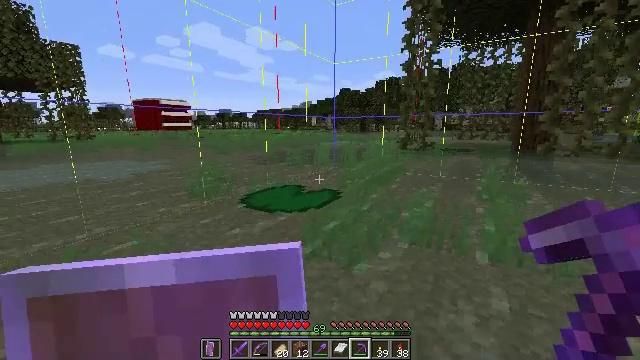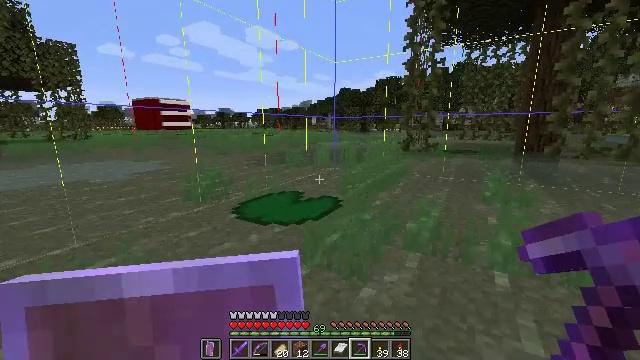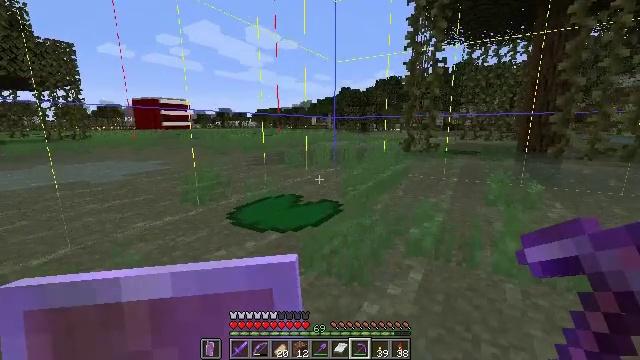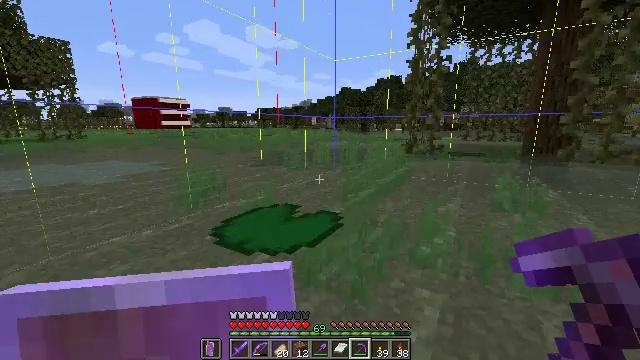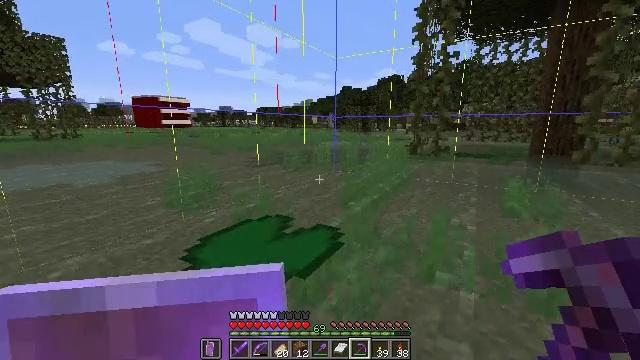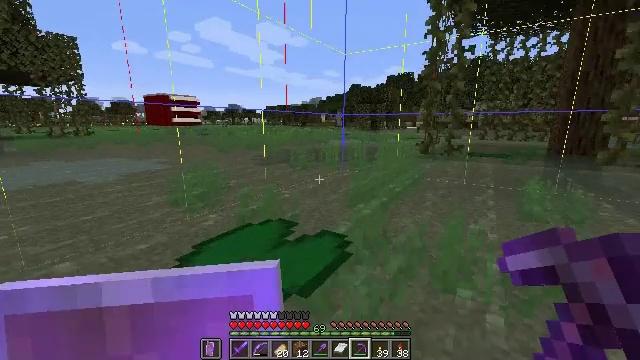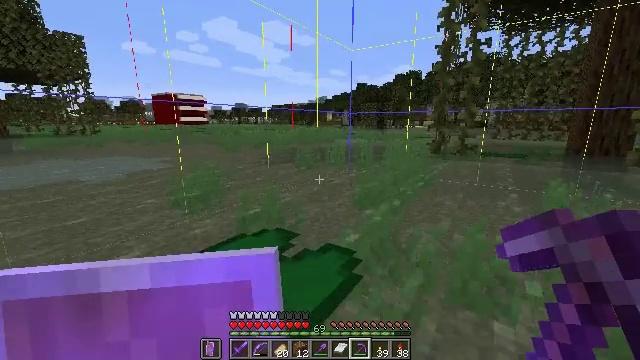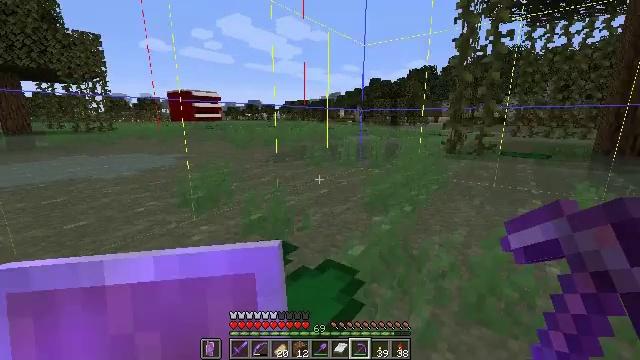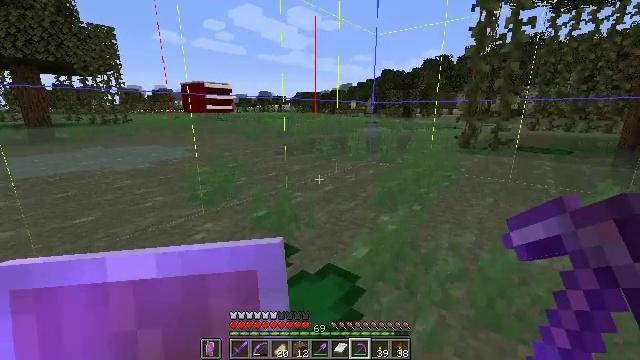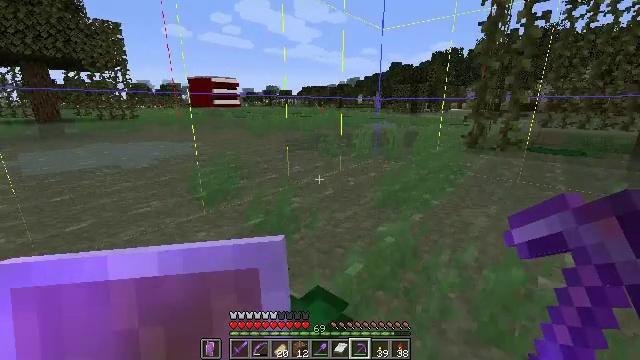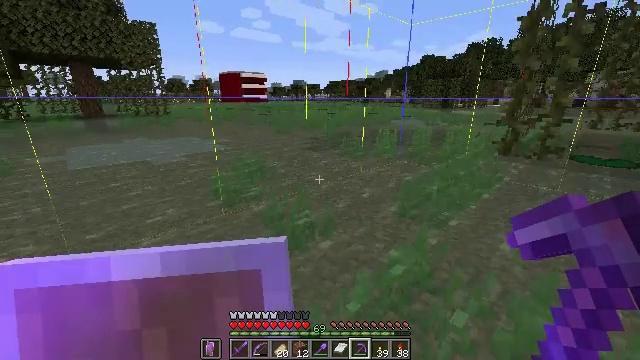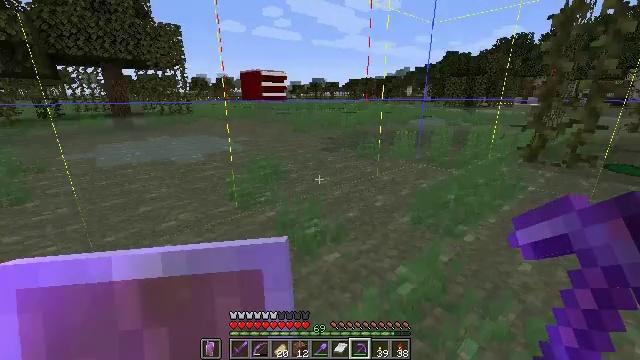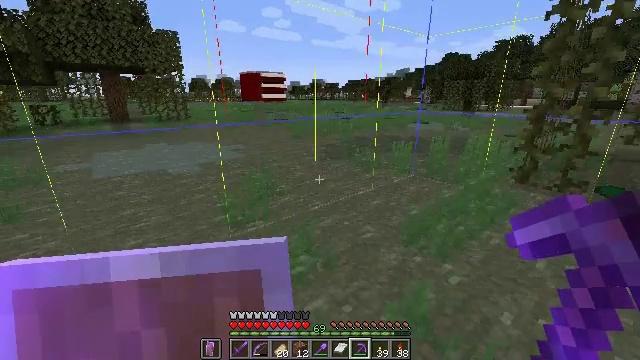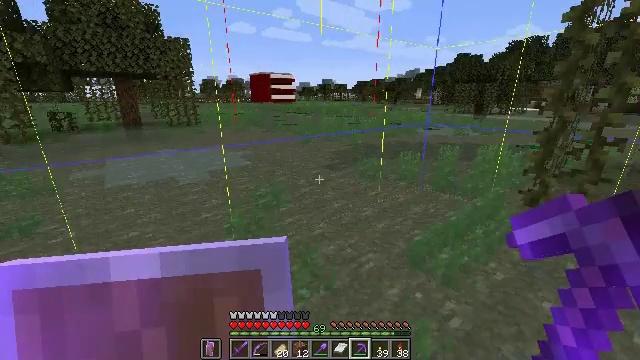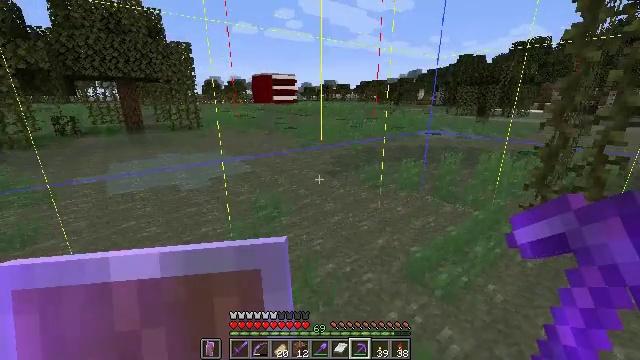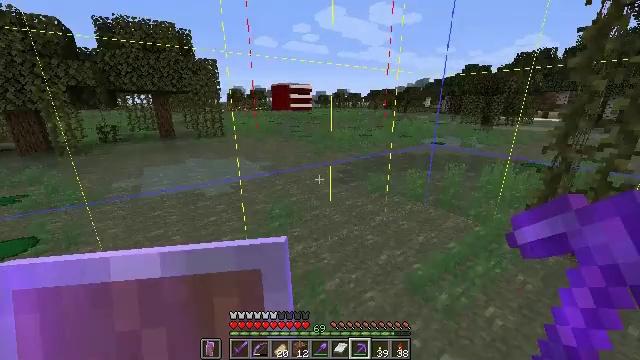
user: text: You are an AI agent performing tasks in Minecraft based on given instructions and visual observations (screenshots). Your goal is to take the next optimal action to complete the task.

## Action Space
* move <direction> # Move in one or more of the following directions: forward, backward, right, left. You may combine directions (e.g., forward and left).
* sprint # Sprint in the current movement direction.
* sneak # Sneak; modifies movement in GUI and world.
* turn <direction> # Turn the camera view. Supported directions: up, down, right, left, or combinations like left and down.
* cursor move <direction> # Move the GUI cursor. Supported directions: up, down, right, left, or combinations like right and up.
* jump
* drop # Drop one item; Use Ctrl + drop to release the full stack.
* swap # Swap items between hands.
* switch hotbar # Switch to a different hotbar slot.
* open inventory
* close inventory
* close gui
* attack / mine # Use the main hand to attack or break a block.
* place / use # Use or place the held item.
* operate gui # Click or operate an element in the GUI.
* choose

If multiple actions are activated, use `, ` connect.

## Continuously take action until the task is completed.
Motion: motion action
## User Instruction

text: craft item air
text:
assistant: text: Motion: move forward, sprint
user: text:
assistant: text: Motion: move forward, sprint
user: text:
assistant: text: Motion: move forward, sprint
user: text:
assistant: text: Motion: move forward, sprint
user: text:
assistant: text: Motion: move forward, sprint, turn left
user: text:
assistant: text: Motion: move forward, sprint, turn left, jump
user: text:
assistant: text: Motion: move forward, sprint, turn left, jump
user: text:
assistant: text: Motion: move forward, sprint, turn left and down, jump
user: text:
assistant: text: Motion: move forward, sprint, turn left and down, jump
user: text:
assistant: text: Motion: move forward, sprint, turn left and down, jump
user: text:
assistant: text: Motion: move forward, sprint, turn left, jump
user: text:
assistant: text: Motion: move forward, sprint, jump
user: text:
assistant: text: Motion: move forward, sprint, turn left, jump
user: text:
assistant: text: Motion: move forward, sprint, jump
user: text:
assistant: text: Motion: move forward, turn left
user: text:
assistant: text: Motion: move forward, turn left
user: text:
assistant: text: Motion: move forward, turn left
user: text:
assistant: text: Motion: turn left
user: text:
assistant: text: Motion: turn left
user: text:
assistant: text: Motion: turn left
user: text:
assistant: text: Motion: turn left
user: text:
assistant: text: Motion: turn left
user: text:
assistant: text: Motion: no_op
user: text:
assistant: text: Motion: move left
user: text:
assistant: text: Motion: move left
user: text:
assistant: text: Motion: move left
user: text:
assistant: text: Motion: no_op
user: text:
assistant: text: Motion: no_op
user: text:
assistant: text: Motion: no_op
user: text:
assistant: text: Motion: no_op